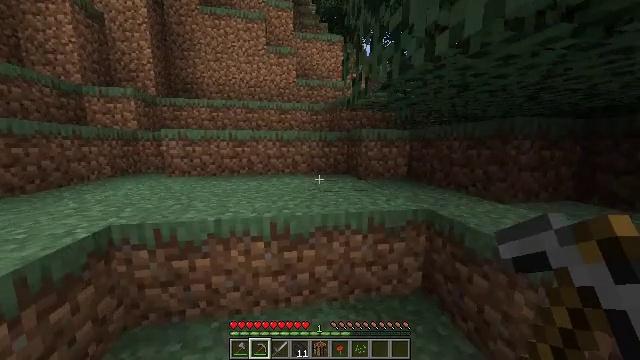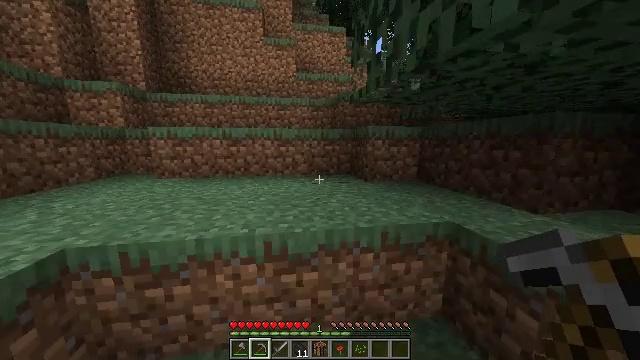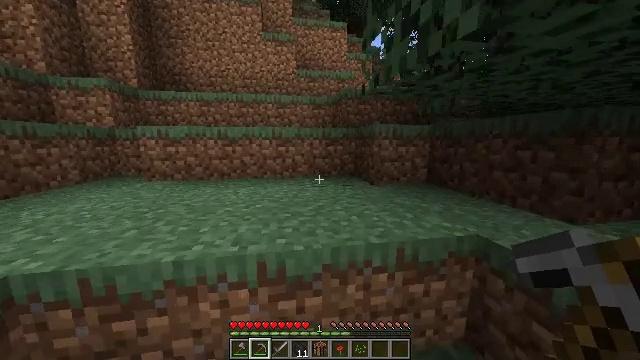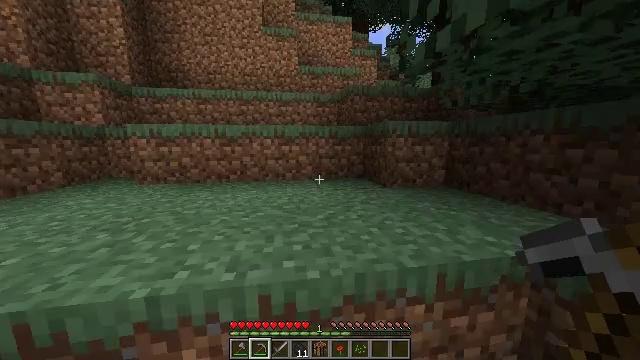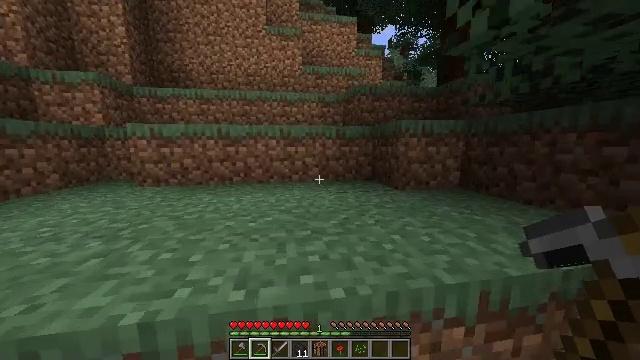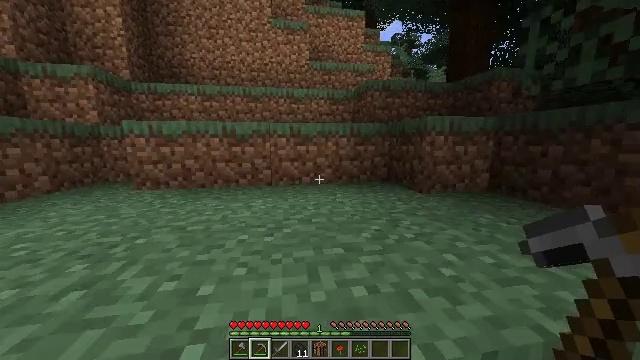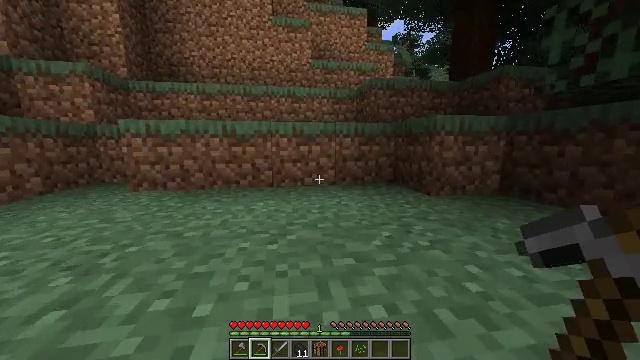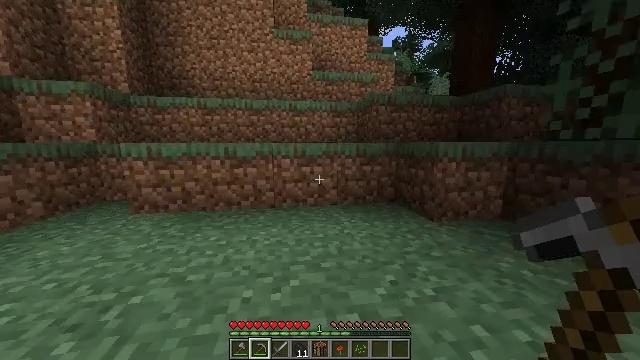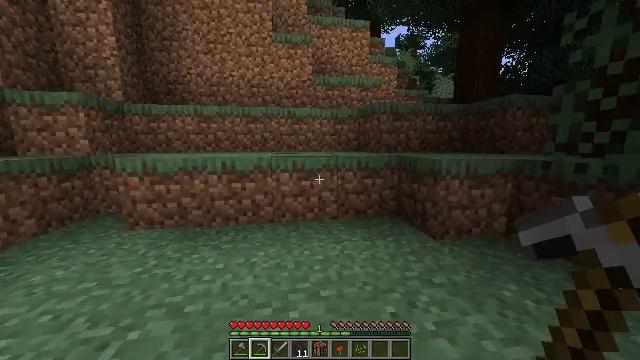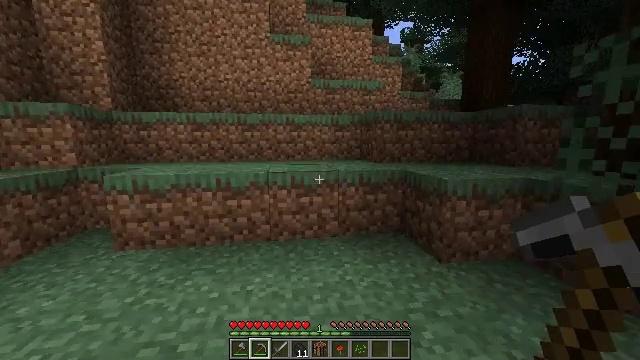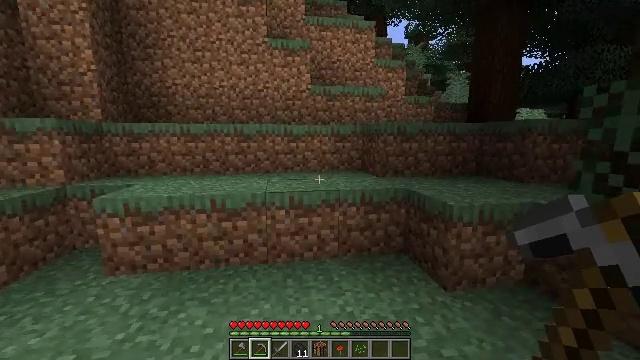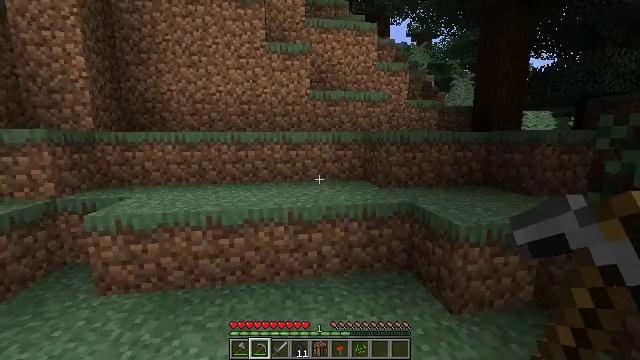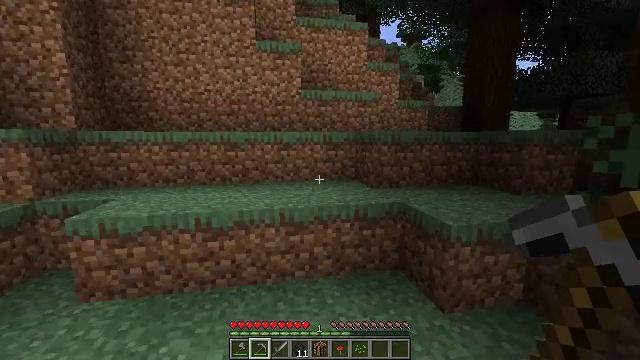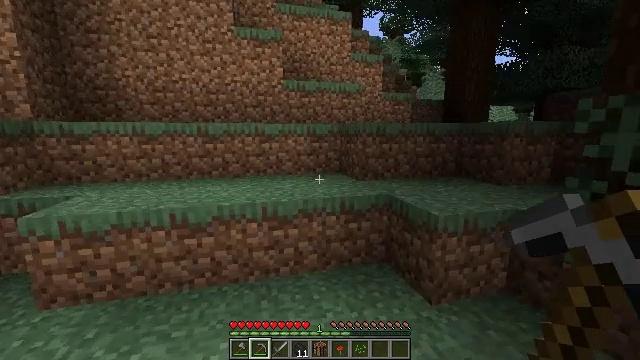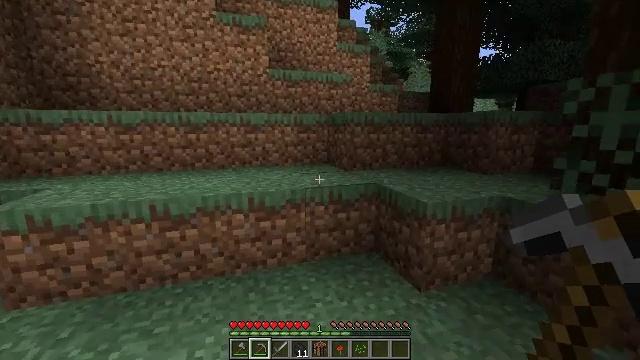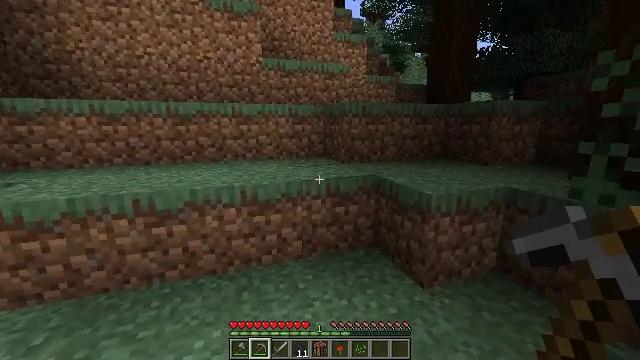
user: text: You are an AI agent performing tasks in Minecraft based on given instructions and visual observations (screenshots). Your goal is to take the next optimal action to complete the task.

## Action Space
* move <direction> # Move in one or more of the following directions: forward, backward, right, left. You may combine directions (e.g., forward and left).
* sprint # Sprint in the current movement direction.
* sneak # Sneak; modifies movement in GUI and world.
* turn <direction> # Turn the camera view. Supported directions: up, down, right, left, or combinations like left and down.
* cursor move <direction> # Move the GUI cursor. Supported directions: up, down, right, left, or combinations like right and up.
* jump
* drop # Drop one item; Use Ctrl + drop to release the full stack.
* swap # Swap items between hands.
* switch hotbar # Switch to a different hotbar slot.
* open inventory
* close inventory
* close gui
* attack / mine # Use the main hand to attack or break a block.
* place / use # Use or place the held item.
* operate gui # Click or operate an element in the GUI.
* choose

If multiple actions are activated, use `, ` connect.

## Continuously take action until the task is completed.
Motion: motion action
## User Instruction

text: Collect the large fern.
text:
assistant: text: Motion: move forward
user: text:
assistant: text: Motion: move forward
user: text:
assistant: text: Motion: move forward and move left
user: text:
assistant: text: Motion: move forward and move left
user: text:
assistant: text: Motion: move forward and move left
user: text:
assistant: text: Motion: move forward
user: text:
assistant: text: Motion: move forward, jump
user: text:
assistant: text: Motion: move forward, jump
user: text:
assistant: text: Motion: move forward, jump
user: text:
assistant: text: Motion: move forward, jump
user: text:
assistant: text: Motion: move forward, jump
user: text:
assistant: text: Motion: move forward, turn right
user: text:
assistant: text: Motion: move forward, turn right and down
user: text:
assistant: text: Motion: move forward, turn right and down
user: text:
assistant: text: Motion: move forward, turn right
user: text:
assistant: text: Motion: move forward
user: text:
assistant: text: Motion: move forward, turn right
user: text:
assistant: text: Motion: move forward, turn right
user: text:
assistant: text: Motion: move forward, turn right
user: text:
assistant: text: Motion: move forward, turn right, jump
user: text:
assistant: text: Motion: move forward, turn right, jump
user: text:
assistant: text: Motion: move forward, turn right, jump
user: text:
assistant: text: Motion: move forward, jump
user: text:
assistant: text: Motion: move forward, jump
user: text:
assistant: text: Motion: move forward
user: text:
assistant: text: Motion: move forward
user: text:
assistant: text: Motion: move forward
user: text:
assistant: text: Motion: move forward
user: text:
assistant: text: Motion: move forward
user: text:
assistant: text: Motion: move forward